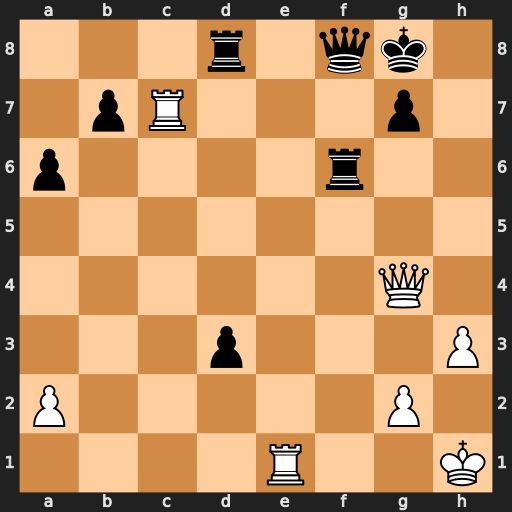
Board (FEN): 3r1qk1/1pR3p1/p4r2/8/6Q1/3p3P/P5P1/4R2K
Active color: w
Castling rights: -
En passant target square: -
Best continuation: Ree7 Rf1+ Kh2 Qf4+ Qxf4 Rxf4 Rxg7+ Kf8 Rh7